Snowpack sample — Snodgrass Mountain, Crested Butte, Colorado (2/4/25, 12:06 PM MST)
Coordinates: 38.923, -106.968
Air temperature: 35 °F
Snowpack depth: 80 cm
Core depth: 20 cm
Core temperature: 33.8 °F
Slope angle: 14°, slope face: 78°
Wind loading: low
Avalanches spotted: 0
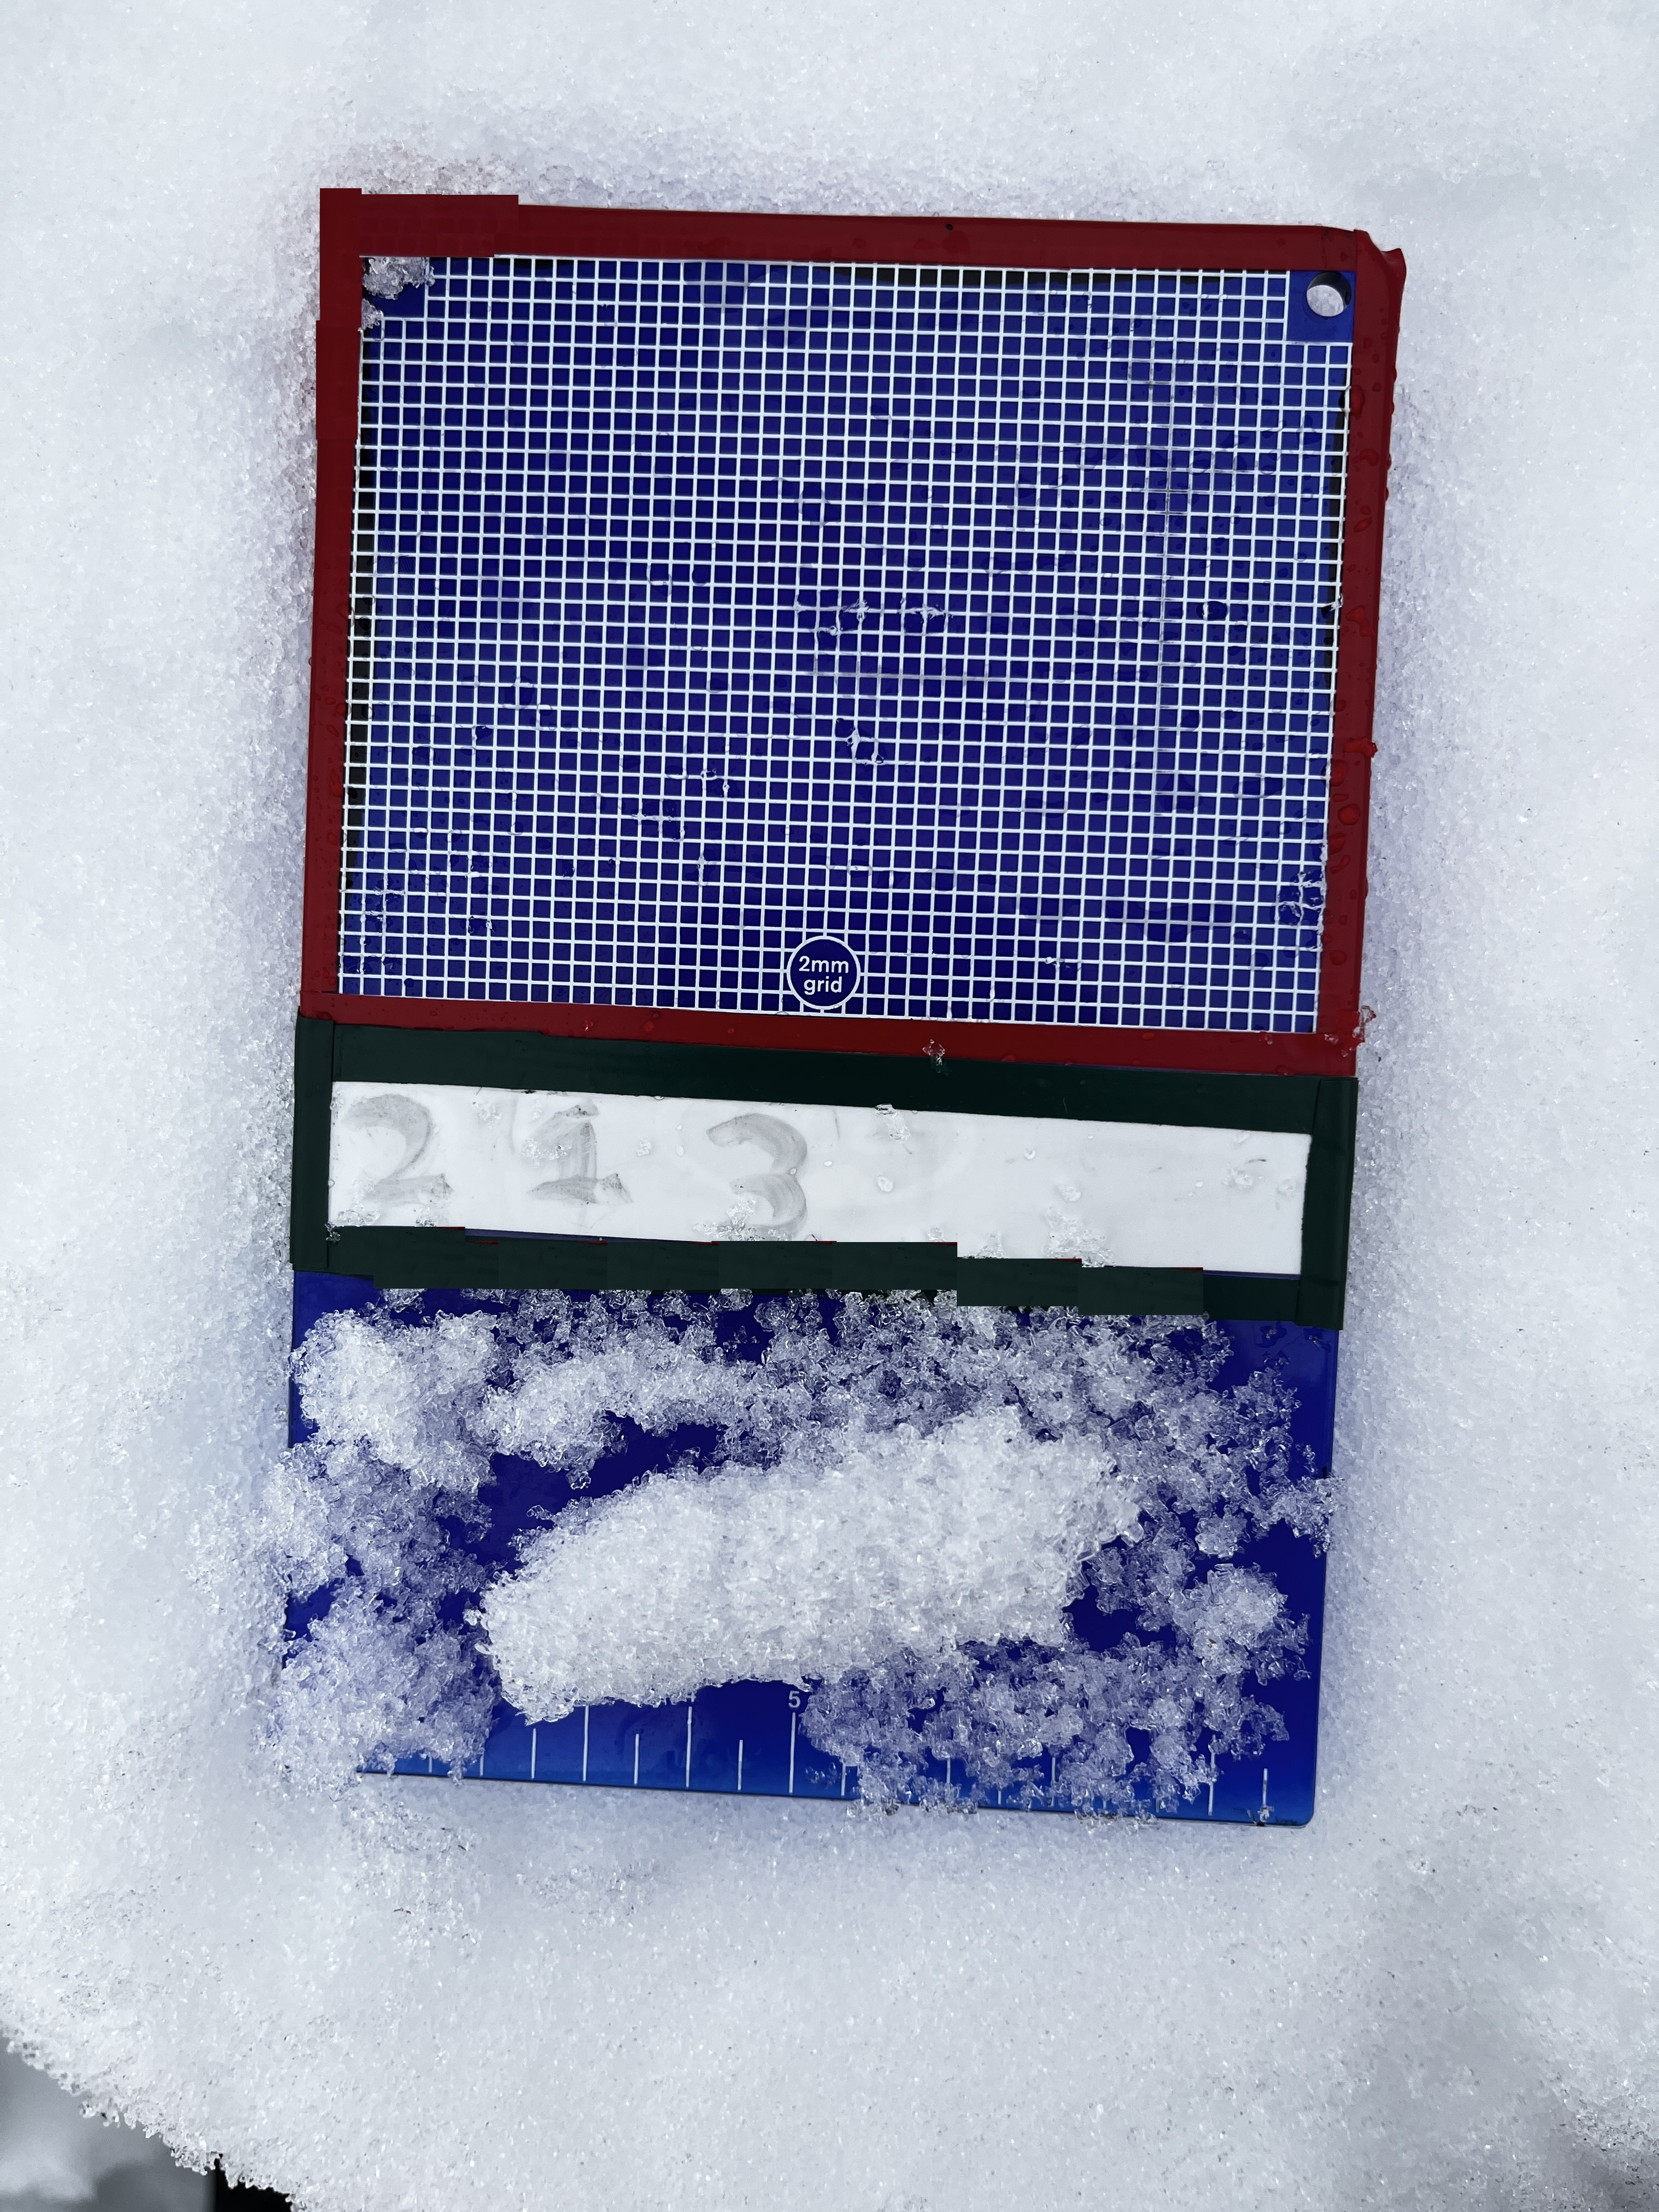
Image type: crystal_card
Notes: No avalanches nearby, unusually warm weather for the last month reported by residents, Collected 25 yards from treeline